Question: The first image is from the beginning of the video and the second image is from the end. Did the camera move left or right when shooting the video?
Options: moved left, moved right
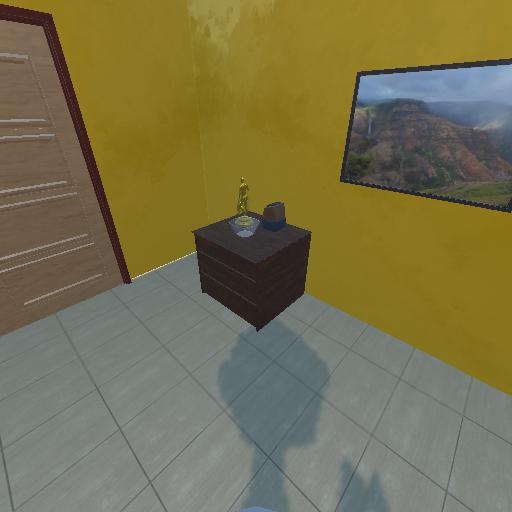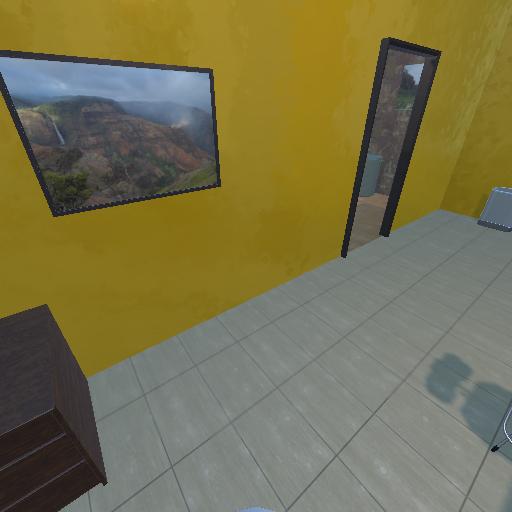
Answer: moved left